Chest X-ray. View position: PA
Patient age: 39
Patient sex: M
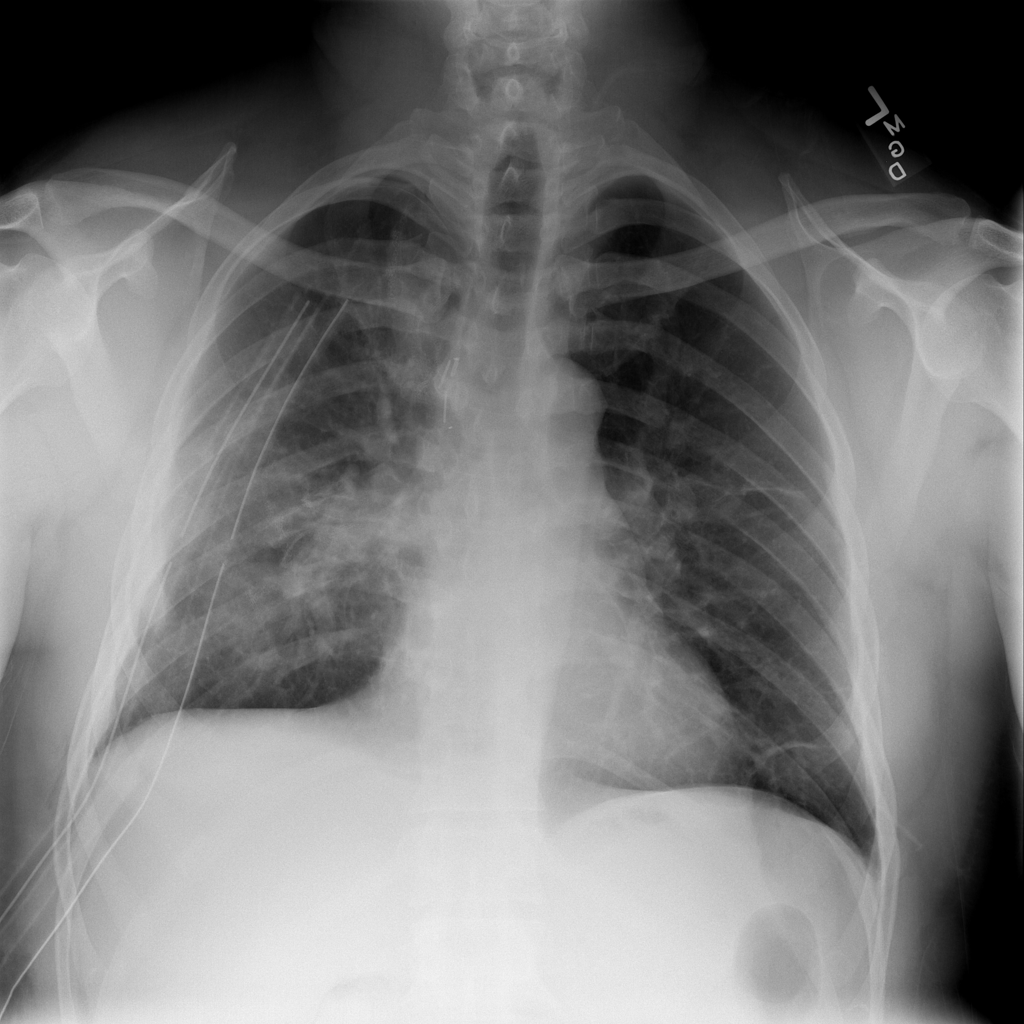
Finding: Pneumothorax